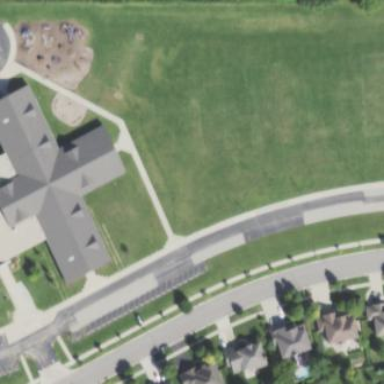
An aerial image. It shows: School facility within area designated for education.